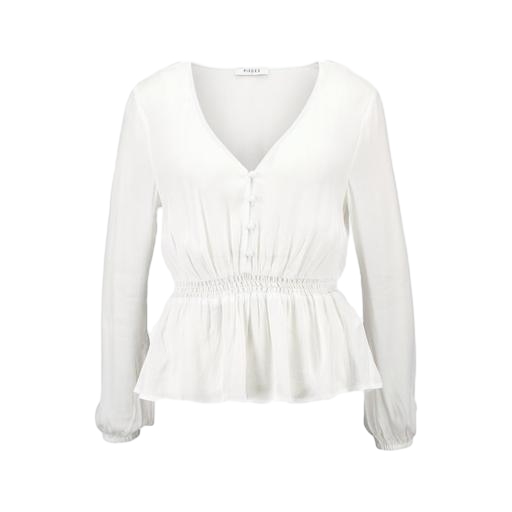
white button-front peplum top, white women's georgette blouse, white women's button-embellished blouse, white background